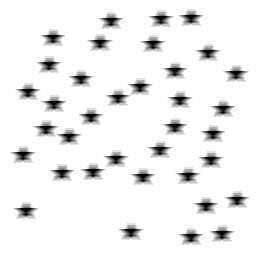
Squares: 0
Triangles: 0
Stars: 36
Total shapes: 36